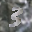
Label: 3